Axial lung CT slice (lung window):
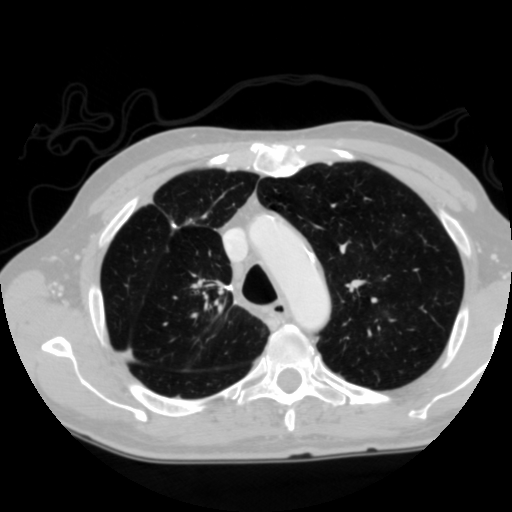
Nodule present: no